Question: Good morning to everyone,
I have a big issue with the Datamapper component in Mule ESB.
I'm trying to map an Excel file (xlsx) in a table of an oracle database.
To do that, I created a JDBC Connector with a Oracle DataSource and all of its stuff but when When I go to the DataMapper Wizard to create the mapping, I am not able to choose the Connector created because there are no item in the connectors list (in the Output datamapper wizard label).[Here below a screenshot of my problem]

I really don't understand why,
could you help me?
Moreover, I have a question to you: I need to insert in the database other fields in addition to that provided by the xls file, like MuleMessageID, xls file name and Oracle SYSDATE. Is it possibile?
To provide to you much information as possible, i'll post my mule project
'''
<?xml version="1.0" encoding="UTF-8"?>
<mule xmlns:scripting="http://www.mulesoft.org/schema/mule/scripting" xmlns:smtp="http://www.mulesoft.org/schema/mule/smtp" xmlns:ftp="http://www.mulesoft.org/schema/mule/ee/ftp" xmlns:jdbc-ee="http://www.mulesoft.org/schema/mule/ee/jdbc" xmlns:data-mapper="http://www.mulesoft.org/schema/mule/ee/data-mapper" xmlns:tracking="http://www.mulesoft.org/schema/mule/ee/tracking" xmlns:quartz="http://www.mulesoft.org/schema/mule/quartz" xmlns:file="http://www.mulesoft.org/schema/mule/file" xmlns:https="http://www.mulesoft.org/schema/mule/https" xmlns:http="http://www.mulesoft.org/schema/mule/http" xmlns="http://www.mulesoft.org/schema/mule/core" xmlns:doc="http://www.mulesoft.org/schema/mule/documentation" xmlns:spring="http://www.springframework.org/schema/beans" version="EE-3.4.0" xmlns:xsi="http://www.w3.org/2001/XMLSchema-instance" xsi:schemaLocation="http://www.mulesoft.org/schema/mule/ee/jdbc http://www.mulesoft.org/schema/mule/ee/jdbc/current/mule-jdbc-ee.xsd
http://www.mulesoft.org/schema/mule/https http://www.mulesoft.org/schema/mule/https/current/mule-https.xsd
http://www.springframework.org/schema/beans http://www.springframework.org/schema/beans/spring-beans-current.xsd
http://www.mulesoft.org/schema/mule/core http://www.mulesoft.org/schema/mule/core/current/mule.xsd
http://www.mulesoft.org/schema/mule/http http://www.mulesoft.org/schema/mule/http/current/mule-http.xsd
http://www.mulesoft.org/schema/mule/file http://www.mulesoft.org/schema/mule/file/current/mule-file.xsd
http://www.mulesoft.org/schema/mule/quartz http://www.mulesoft.org/schema/mule/quartz/current/mule-quartz.xsd
http://www.mulesoft.org/schema/mule/ee/tracking http://www.mulesoft.org/schema/mule/ee/tracking/current/mule-tracking-ee.xsd
http://www.mulesoft.org/schema/mule/ee/data-mapper http://www.mulesoft.org/schema/mule/ee/data-mapper/current/mule-data-mapper.xsd
http://www.mulesoft.org/schema/mule/ee/ftp http://www.mulesoft.org/schema/mule/ee/ftp/current/mule-ftp-ee.xsd
http://www.mulesoft.org/schema/mule/scripting http://www.mulesoft.org/schema/mule/scripting/current/mule-scripting.xsd
http://www.mulesoft.org/schema/mule/smtp http://www.mulesoft.org/schema/mule/smtp/current/mule-smtp.xsd">
<spring:beans>
<spring:bean id="SettingProperty" class="org.springframework.beans.factory.config.PropertyPlaceholderConfigurer" scope="singleton">
<spring:property name="locations">
<spring:list>
<spring:value>classpath:pilot.properties</spring:value>
</spring:list>
</spring:property>
</spring:bean>
</spring:beans>
<http:connector name="HTTPConnector"
cookieSpec="netscape"
doc:name="HTTP\HTTPS">
<service-overrides messageFactory="it.aizoon.http.customHttpMultipart.MyHttpMultipartMuleMessageFactory"/>
</http:connector>
<file:endpoint path="${file.output}" name="XSLXFile" responseTimeout="10000" doc:name="File"/>
<jdbc-ee:oracle-data-source name="Oracle_Data_Source" user="${db.user}" password="${db.password}" url="${db.url}" doc:name="Oracle Data Source" transactionIsolation="UNSPECIFIED"/>
<jdbc-ee:connector name="JdbcConnector" dataSource-ref="Oracle_Data_Source" validateConnections="true" queryTimeout="-1" doc:name="Database" pollingFrequency="0">
<jdbc-ee:query key="storedProc" value="CALL ${db.storedProc}" />
</jdbc-ee:connector>
<data-mapper:config name="xls_to_db_grf" transformationGraphPath="xls_to_db.grf" doc:name="xls_to_db_grf"/>
<!-- Starting Flow Declaration -->
<flow name="zonal_imbalance_1.0Flow1" doc:name="zonal_imbalance_1.0Flow1">
<http:inbound-endpoint
address="http://${conn.host}:${conn.port}/${conn.path}"
connector-ref="HTTPConnector" doc:name="HTTP" exchange-pattern="request-response"/>
<wildcard-filter pattern="*/${conn.path}*" caseSensitive="true" doc:name="Wildcard"/>
<file:outbound-endpoint responseTimeout="10000" doc:name="Store XSLX File" path="C:\Users\paride.letizia\MuleStudio\workspace_ee\zonal_imbalance_1.0\src\test\resources\outputFolder"/>
<data-mapper:transform doc:name="DataMapper"/>
<jdbc-ee:outbound-endpoint exchange-pattern="request-response" queryTimeout="-1" doc:name="ORACLE Database" queryKey="example" connector-ref="JdbcConnector">
<jdbc-ee:query key="example" value="SELECT * FROM prova;"/>
</jdbc-ee:outbound-endpoint>
</flow>
</mule>
'''
Thank you very very much to all of you, in advance.
I look forward to hearing from you.
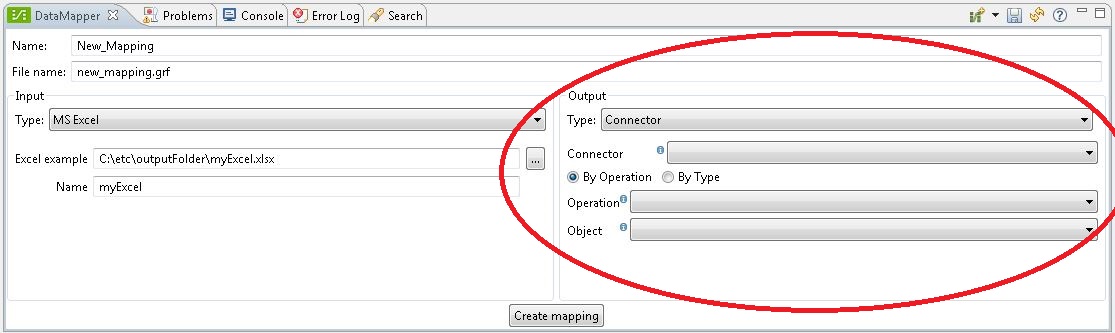
Answer: I don't know exactly why they decided to add JDBC "connectors", but they do not really behave as connectors. Connectors are meant to establish a connection with non-standard services with special API, so in order to establish a connection with an Oracle DB, just follow the standard way.
See the Anypoint documentation for more details, specifically the paragraph named "Endpoints and connectors":
> Connectors function like endpoints by sending and receiving data over a transport. However, while endpoints are generic for a widely-used protocol (such as JDBC, FTP, HTTP, POP3, etc) each connector is built to optimize the connection with a specific third-party API, such as Salesforce or Twitter.Endpoints serve your needs in most cases in which you are connecting to an external resource that has a standard format or protocol. For example, if you are connecting to an Oracle database or a MS SQL database, you can use the Database endpoint, because those databases output their data in a standard format; there is no need for an Oracle or MS SQL connector. Similarly, you don't need a connector for a particular kind of file, like a .csv file. The File endpoint can be configured to input and output data to any kind of text file format, including .csv, so there is no need for a csv connector.
Related: <URL>